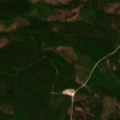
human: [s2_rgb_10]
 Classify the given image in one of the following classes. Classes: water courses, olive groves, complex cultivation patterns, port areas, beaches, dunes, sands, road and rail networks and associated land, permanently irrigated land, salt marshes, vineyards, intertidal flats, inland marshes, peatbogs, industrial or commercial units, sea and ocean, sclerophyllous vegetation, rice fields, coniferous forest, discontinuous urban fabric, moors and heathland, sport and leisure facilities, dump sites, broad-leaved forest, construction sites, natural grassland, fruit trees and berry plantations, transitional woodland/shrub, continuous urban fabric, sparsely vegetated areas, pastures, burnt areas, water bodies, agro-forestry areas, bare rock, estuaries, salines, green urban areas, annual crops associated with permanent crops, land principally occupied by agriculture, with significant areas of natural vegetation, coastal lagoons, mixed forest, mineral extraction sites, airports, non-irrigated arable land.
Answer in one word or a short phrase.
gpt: mixed forest, transitional woodland/shrub, peatbogs